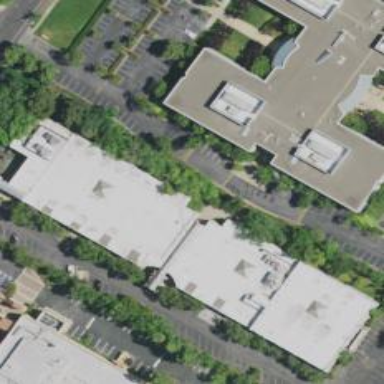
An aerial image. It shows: Office building.